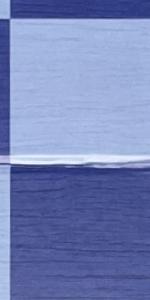
Label: Empty